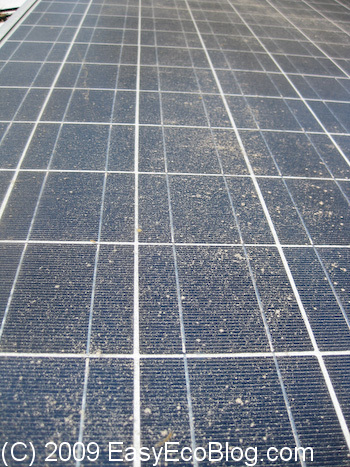
Label: Dusty